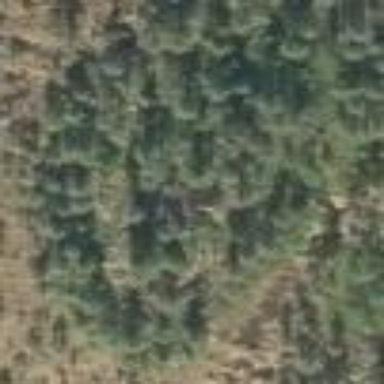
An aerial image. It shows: Woodland with needle-leaved trees.